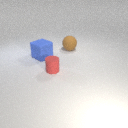
large blue rubber cube to the left of small red rubber cylinder